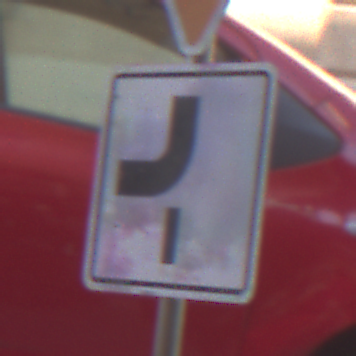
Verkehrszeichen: VerlaufVorfahrtsstrasse7
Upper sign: VorfahrtGewaehren
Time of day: MorningAfternoon
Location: Outdoor (Urban)
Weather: Clear
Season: NotSpecified
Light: Natural